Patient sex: M
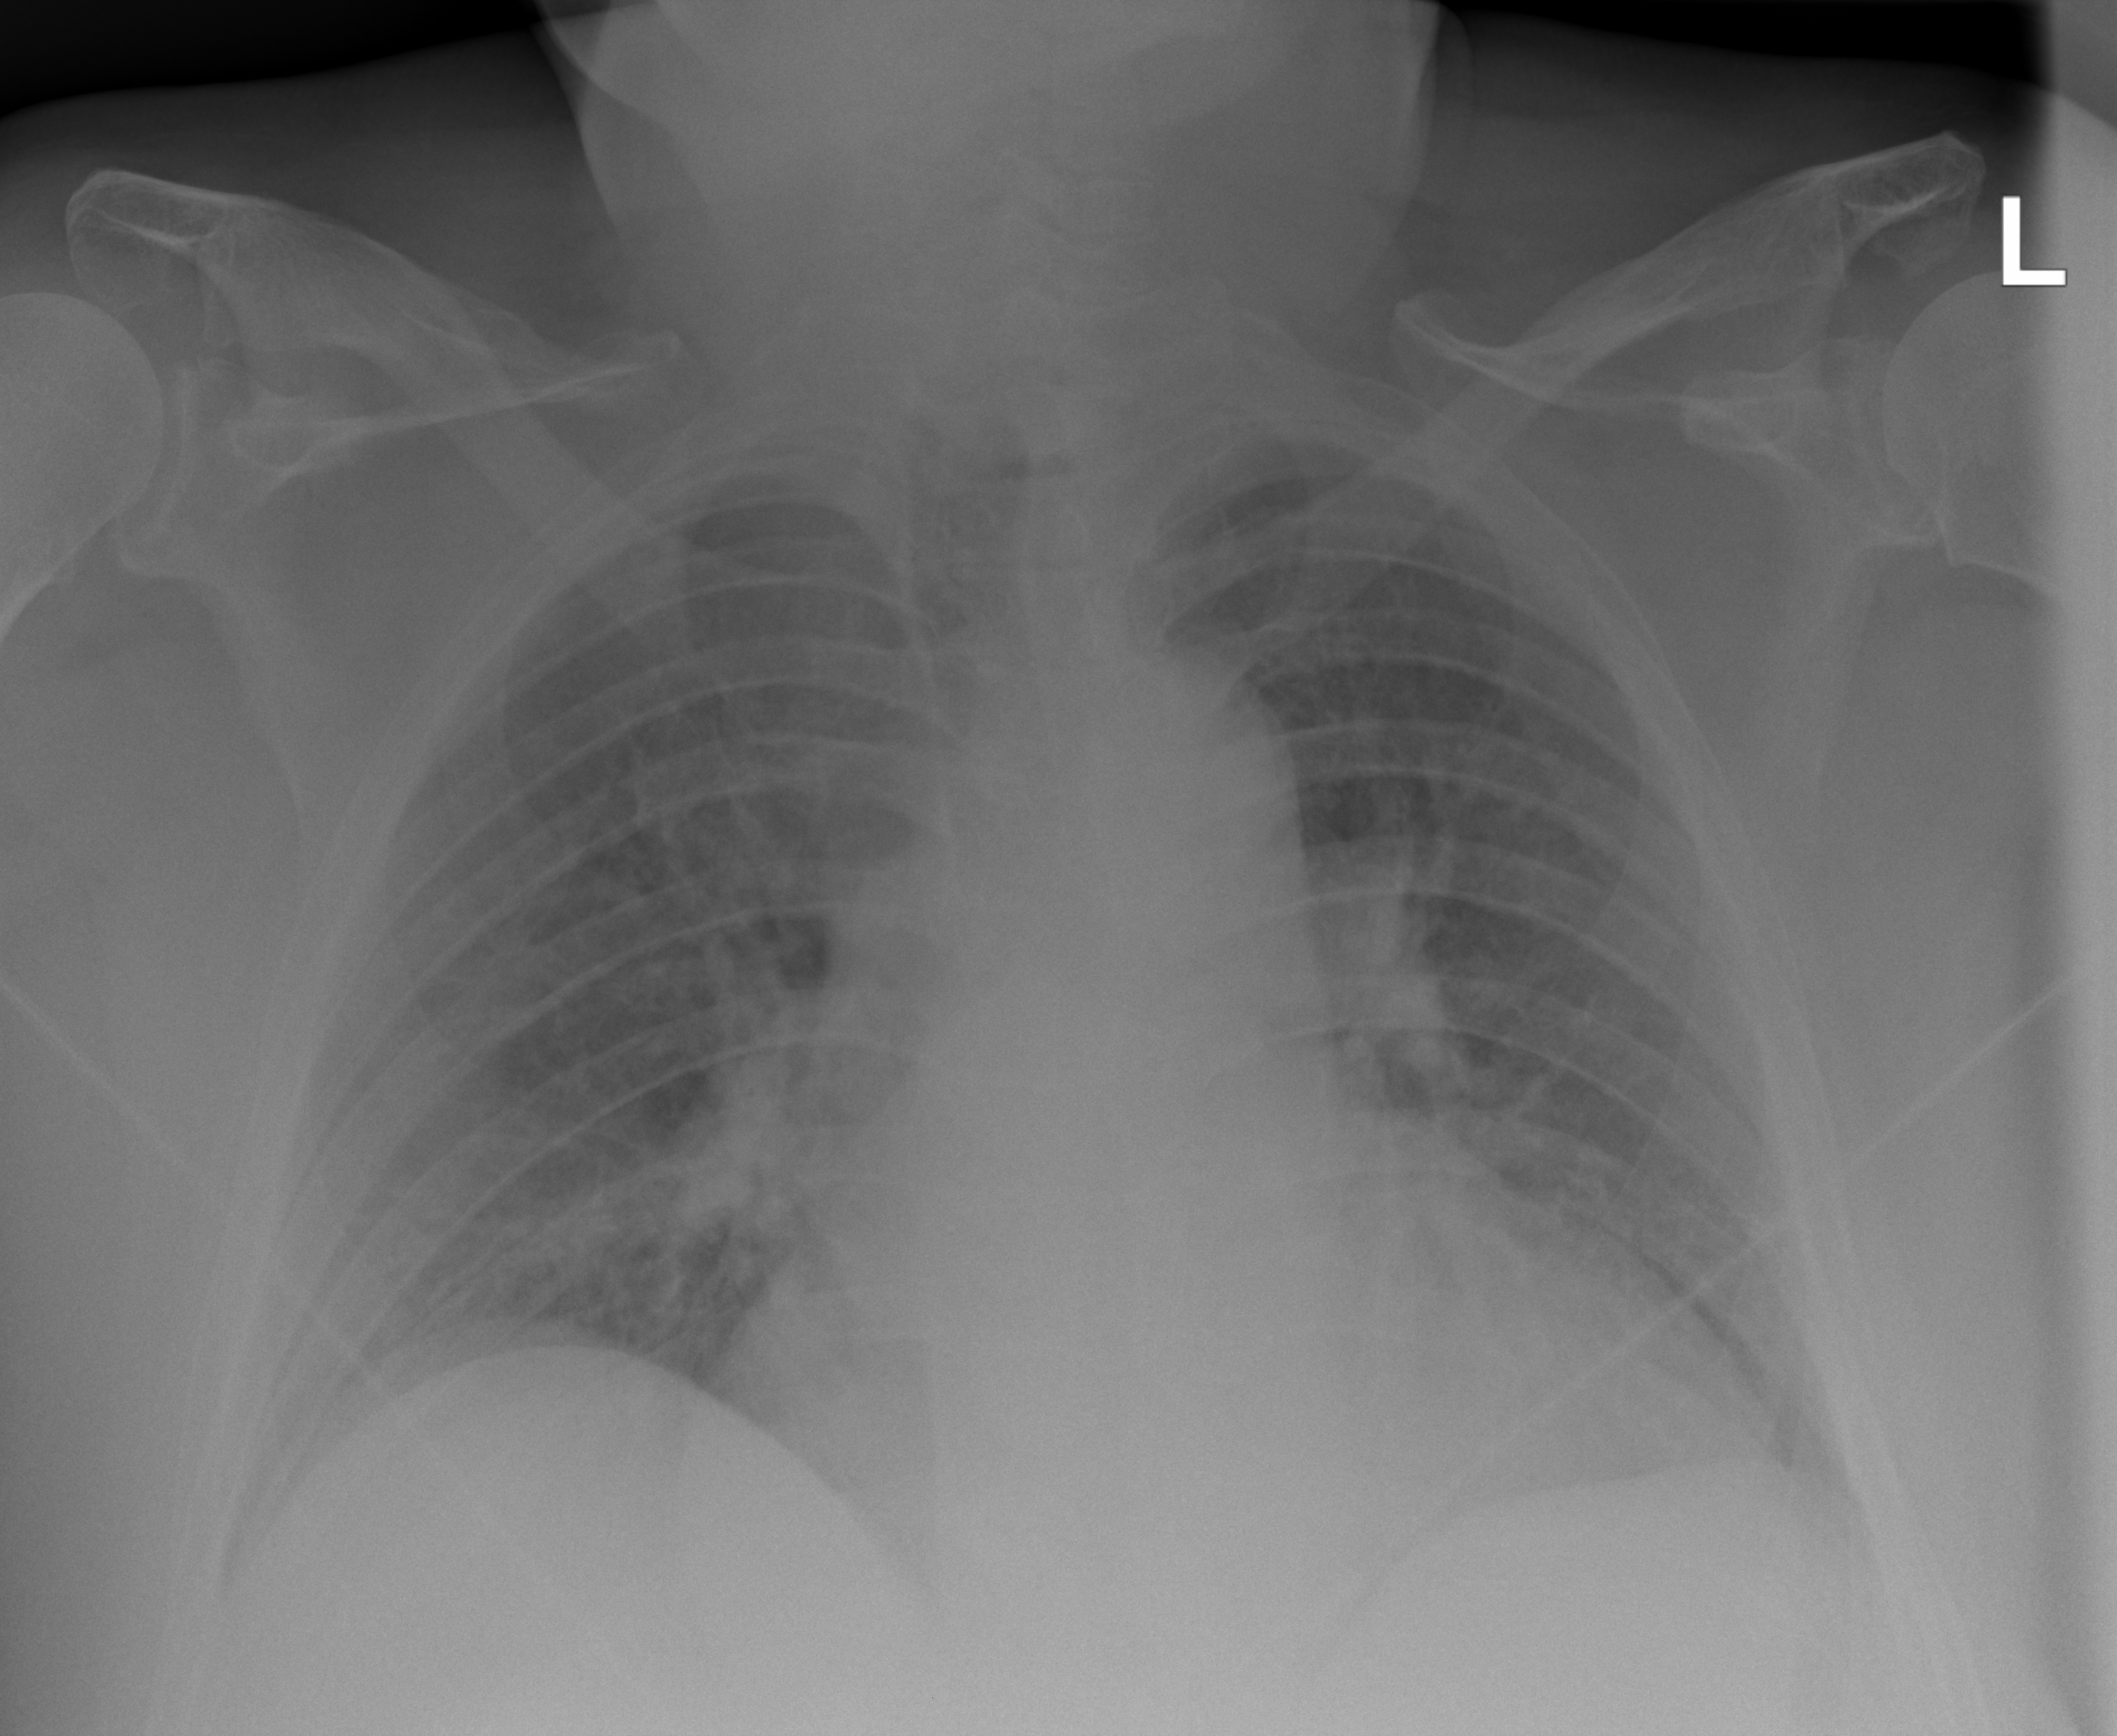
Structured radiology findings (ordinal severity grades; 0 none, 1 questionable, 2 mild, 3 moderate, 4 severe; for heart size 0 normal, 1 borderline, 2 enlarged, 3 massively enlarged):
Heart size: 2
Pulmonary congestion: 2
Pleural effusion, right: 1
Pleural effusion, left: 1
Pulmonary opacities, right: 2
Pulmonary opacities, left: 2
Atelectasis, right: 2
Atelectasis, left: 2